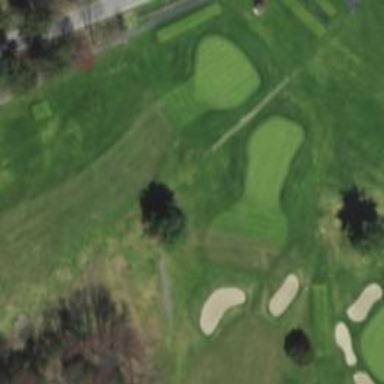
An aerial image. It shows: Golf cartpath that is also road path.